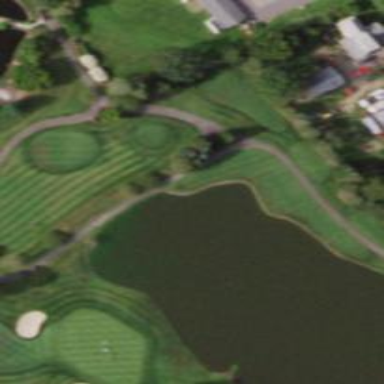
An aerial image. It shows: Service road used as golf cart path.